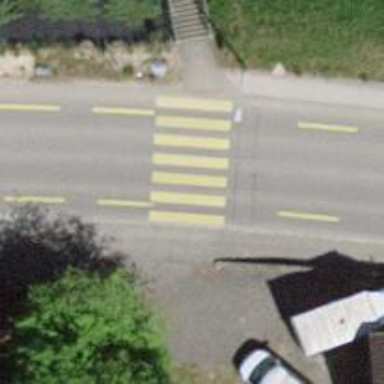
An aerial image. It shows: Marked crossing on the road.